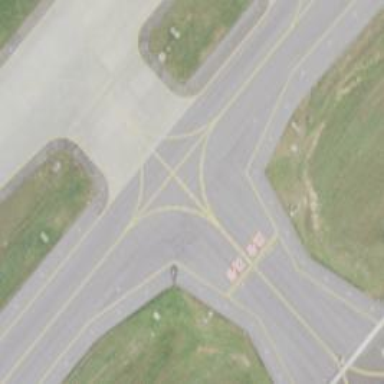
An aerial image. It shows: View of taxiway at the airport.